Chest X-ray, PA view. Patient: 55 years old, sex F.
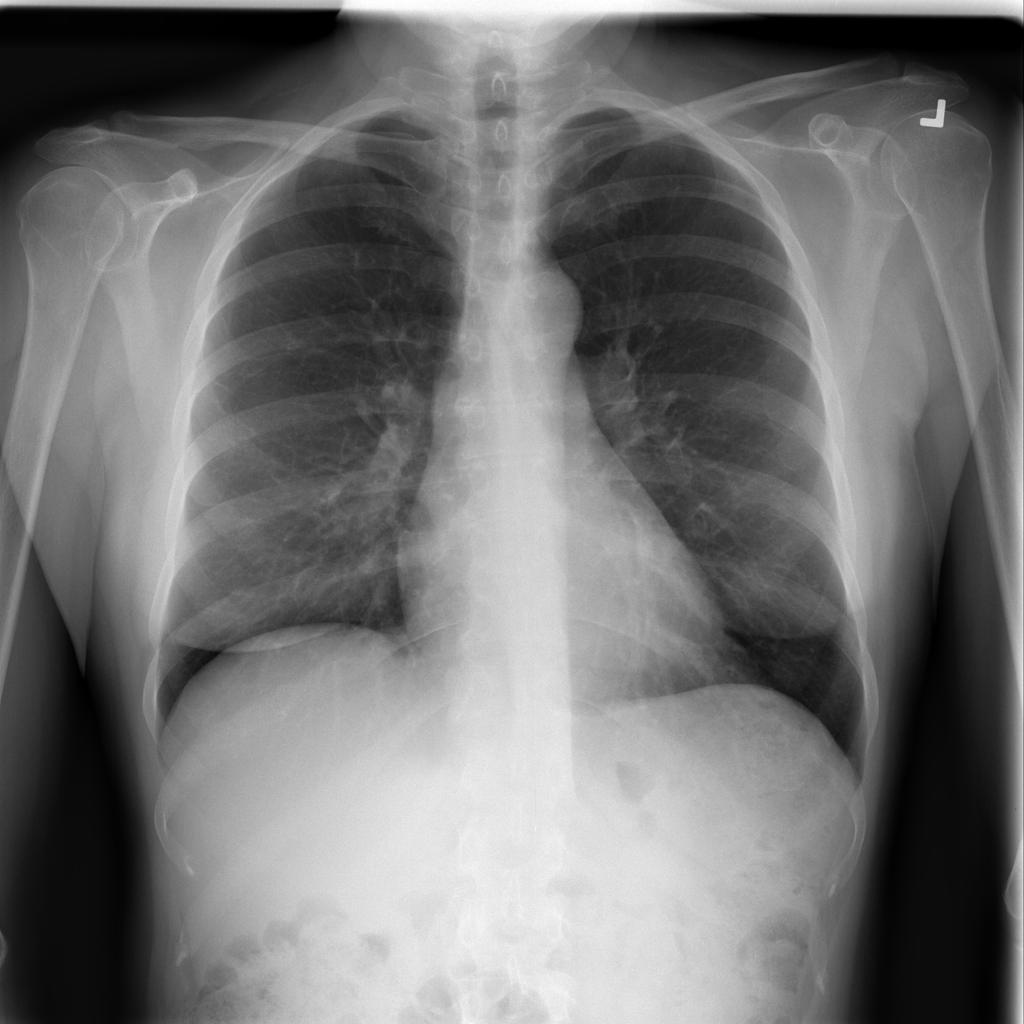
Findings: No Finding